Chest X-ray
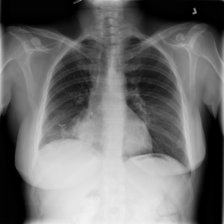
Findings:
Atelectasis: positive
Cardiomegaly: negative
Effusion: negative
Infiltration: positive
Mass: positive
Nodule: negative
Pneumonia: negative
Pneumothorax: negative
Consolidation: negative
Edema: negative
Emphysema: negative
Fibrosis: negative
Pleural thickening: negative
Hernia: negative